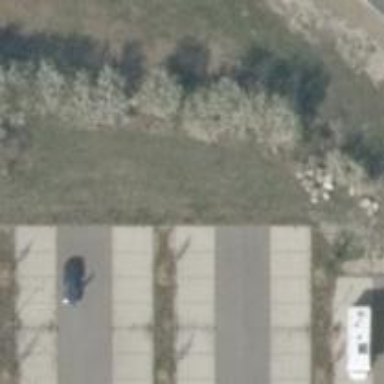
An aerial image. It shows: Asphalt parking aisle road for service vehicles.